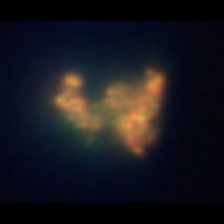
Taxon: Unknown_detritus
Group: Unknown